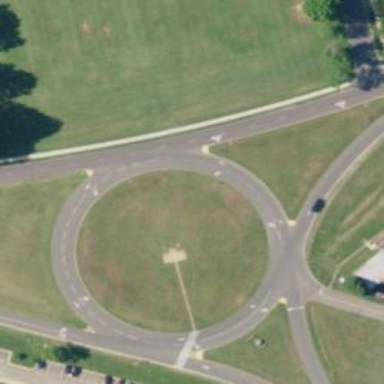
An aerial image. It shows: Secondary road with asphalt surface leading to roundabout junction.